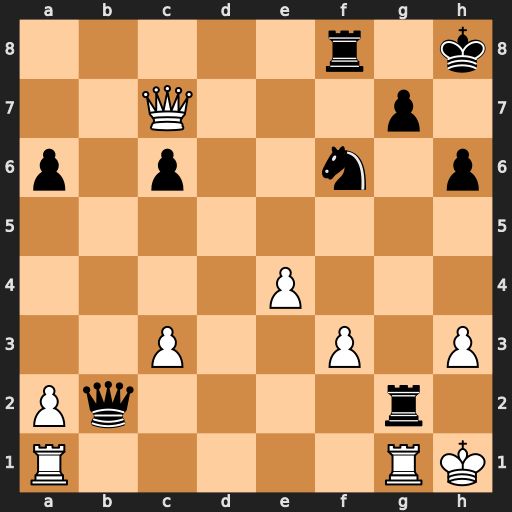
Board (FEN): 5r1k/2Q3p1/p1p2n1p/8/4P3/2P2P1P/Pq4r1/R5RK
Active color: w
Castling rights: -
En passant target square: -
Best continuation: Rxg2 Qxa1+ Rg1